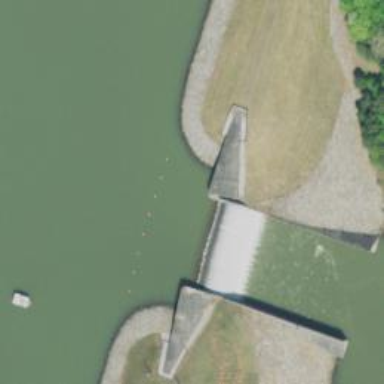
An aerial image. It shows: Dam across waterway.